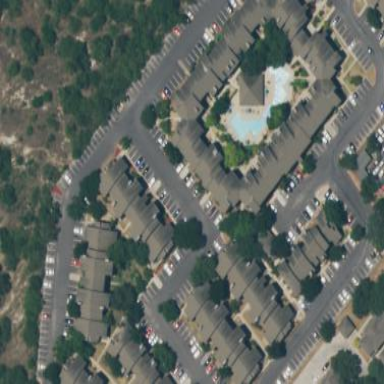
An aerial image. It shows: Residential area with apartments.